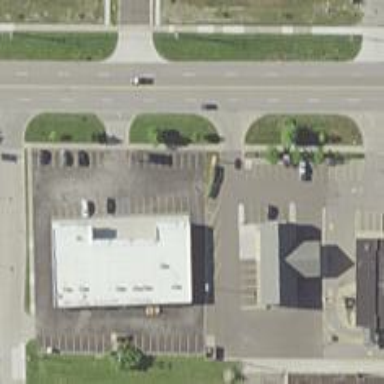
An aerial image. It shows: Healthcare clinic is depicted in the image.